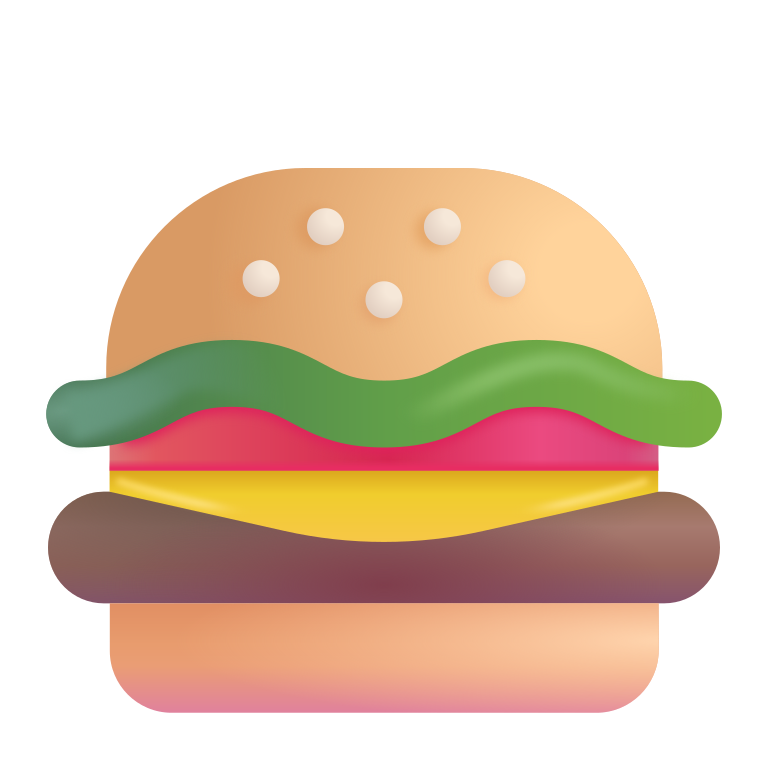
hamburger color